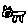
Label: cat